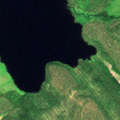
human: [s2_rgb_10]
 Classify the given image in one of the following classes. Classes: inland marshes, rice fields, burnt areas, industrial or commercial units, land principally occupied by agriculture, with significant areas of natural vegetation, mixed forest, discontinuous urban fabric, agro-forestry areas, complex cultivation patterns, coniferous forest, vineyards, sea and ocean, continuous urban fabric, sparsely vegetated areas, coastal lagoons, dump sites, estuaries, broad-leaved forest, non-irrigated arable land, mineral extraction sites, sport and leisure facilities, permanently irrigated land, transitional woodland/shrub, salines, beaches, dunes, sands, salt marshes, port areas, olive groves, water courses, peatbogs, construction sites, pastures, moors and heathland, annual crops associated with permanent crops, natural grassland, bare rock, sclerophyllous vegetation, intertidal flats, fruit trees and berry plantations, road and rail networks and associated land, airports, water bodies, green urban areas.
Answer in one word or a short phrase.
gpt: coniferous forest, mixed forest, transitional woodland/shrub, water bodies